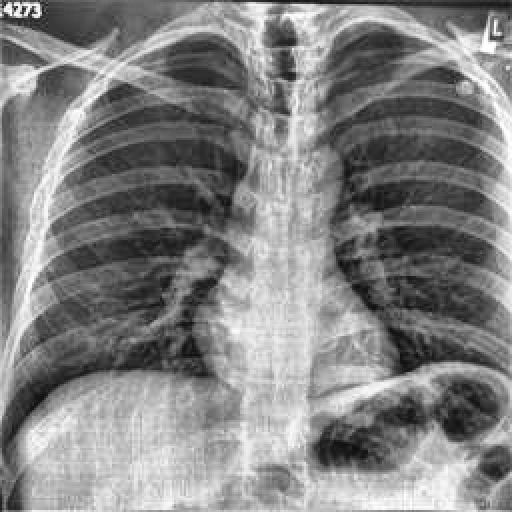
Finding: TUBERCULOSIS